Question: I'm trying to parse an xml file using beautifulsoup4.
IDE : LICLIPSE
Python version: 2.7
xml encoding : utf-8
Sample xml file : <URL>
Below is the code I used to parse the xml files and write the extracted information to a local mysql database.
'''
from bs4 import BeautifulSoup
import pymysql
import os, os.path
#strips apostrophes from the text and then just adds them at the beginning and end for the query
def apostro(text):
text= text.replace("'","")
text= text.replace(",","")
text = "'"+text+"'"
return text
#sets up the MYSQL connection
conn = pymysql.connect(host='127.0.0.1', user='xxxx', passwd='xxxx', db='mysql', port= 3306 )
cur = conn.cursor()
#drop all of the previous values from the database
cur.execute("DELETE FROM db WHERE title is not null")
conn.commit()
#loop through all of the files
for root, _, files in os.walk("C:/usc/xml"):
for f in files:
#j is a counter for how many sections we have processed
j=0
#fullpath is the location of the file we're parsing
fullpath = os.path.join(root, f)
print(fullpath)
#open file using BeautifulSoup
soup = BeautifulSoup(open(""+fullpath+""), 'xml')
sec = soup.find_all("section", {"style" : "-uslm-lc:I80"})
t = soup.main.title
t_num = t.num['value']
#if not clauses are needed in case there is a blank, otherwise an error is thrown
if not t.heading.text:
t_head = ''
else:
t_head = t.heading.text.encode('ascii', 'ignore').encode("UTF-8")
for element in sec:
if not element.num['value']:
section = ''
else:
section = element.num['value'].encode('ascii', 'ignore').encode("UTF-8")
if not element.heading:
s_head = ''
else:
s_head = element.heading.text.encode('ascii', 'ignore').encode("UTF-8")
if not element.text:
s_text = ''
else:
s_text = element.text.encode('ascii', 'ignore').encode("UTF-8")
#inserttest is the sql command that 'cur' executes. counter is printed every time a section is written to let me know the program is still alive
inserttest = "insert into deadlaws.usc_new (title, t_head, section, s_head, s_text) values (" + t_num + "," + apostro(t_head) + "," + apostro(section) + "," + apostro(s_head) + "," + apostro(s_text) +")"
j=j+1
cur.execute( inserttest)
conn.commit()
print(fullpath + " " +str(j))
conn.commit()
cur.close()
conn.close()
'''
Everything went well until I noticed that the program ignores the hyphens ''-'' in the section numbers which makes the entire activity wrong.
I know I have used ''ignore'' in the encode statement, but a hyphen ''-'' is a legitimate character in ascii, right? Shouldn't it be writing the character to the db instead of ignoring it?
I did a lot of reading on SO and elsewhere.
I've tried including 'from_encoding="utf-8"' in the soup statement, ''xmlrefreplace'' in the encode() statement and other methods, which have resulted in the below output : it writes this 'a-' (some special unicode character) instead of a hyphen ''-'' to the database.
Sample output:
The data is huge and I'm afraid there could be other characters like '-' that are being ignored by the program. It's ok if it ignores special characters from the 't_head', 's_head' and 's_text' fields as they are text but not the section column.
Any help in resolving this issue would be greatly appreciated.
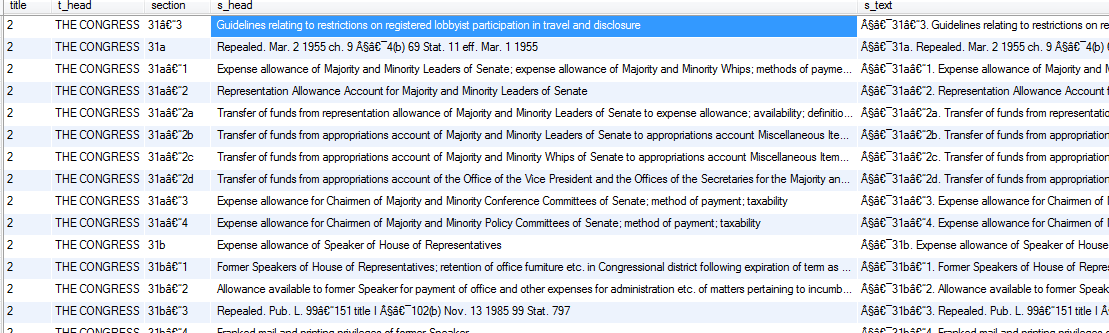
Answer: Don't encode, the MySQL library is perfectly capable of inserting Unicode text into the database directly. Use <URL> to use when connecting to the database:
'''
conn = pymysql.connect(host='127.0.0.1', user='xxxx', passwd='xxxx',
db='mysql', port=3306,
charset='utf8')
'''
Don't encode:
'''
t_head = t.heading.text or ''
for element in sec:
if not element.num['value']:
section = ''
else:
section = element.num.get('value', '')
s_head = element.heading.text or ''
s_text = element.text or ''
inserttest = "insert into deadlaws.usc_new (title, t_head, section, s_head, s_text) values (?, ?, ?, ?)"
cur.execute(inserttest, (t_num, t_head, section, s_head, s_text))
'''